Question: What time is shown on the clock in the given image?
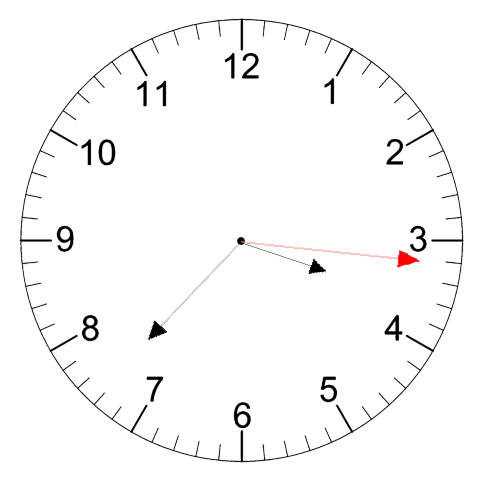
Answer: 03:37:16